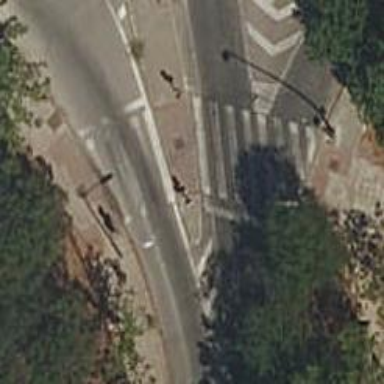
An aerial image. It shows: Traffic signals at road crossing.